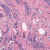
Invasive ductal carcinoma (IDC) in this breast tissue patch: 1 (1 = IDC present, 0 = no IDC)